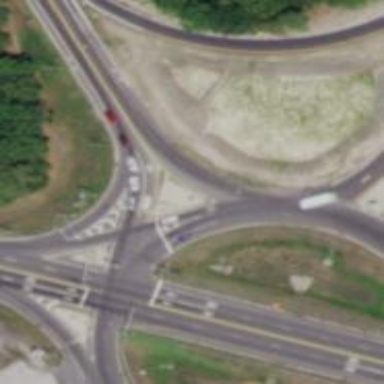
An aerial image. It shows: Primary highway with asphalt surface featuring circular junction.